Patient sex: F
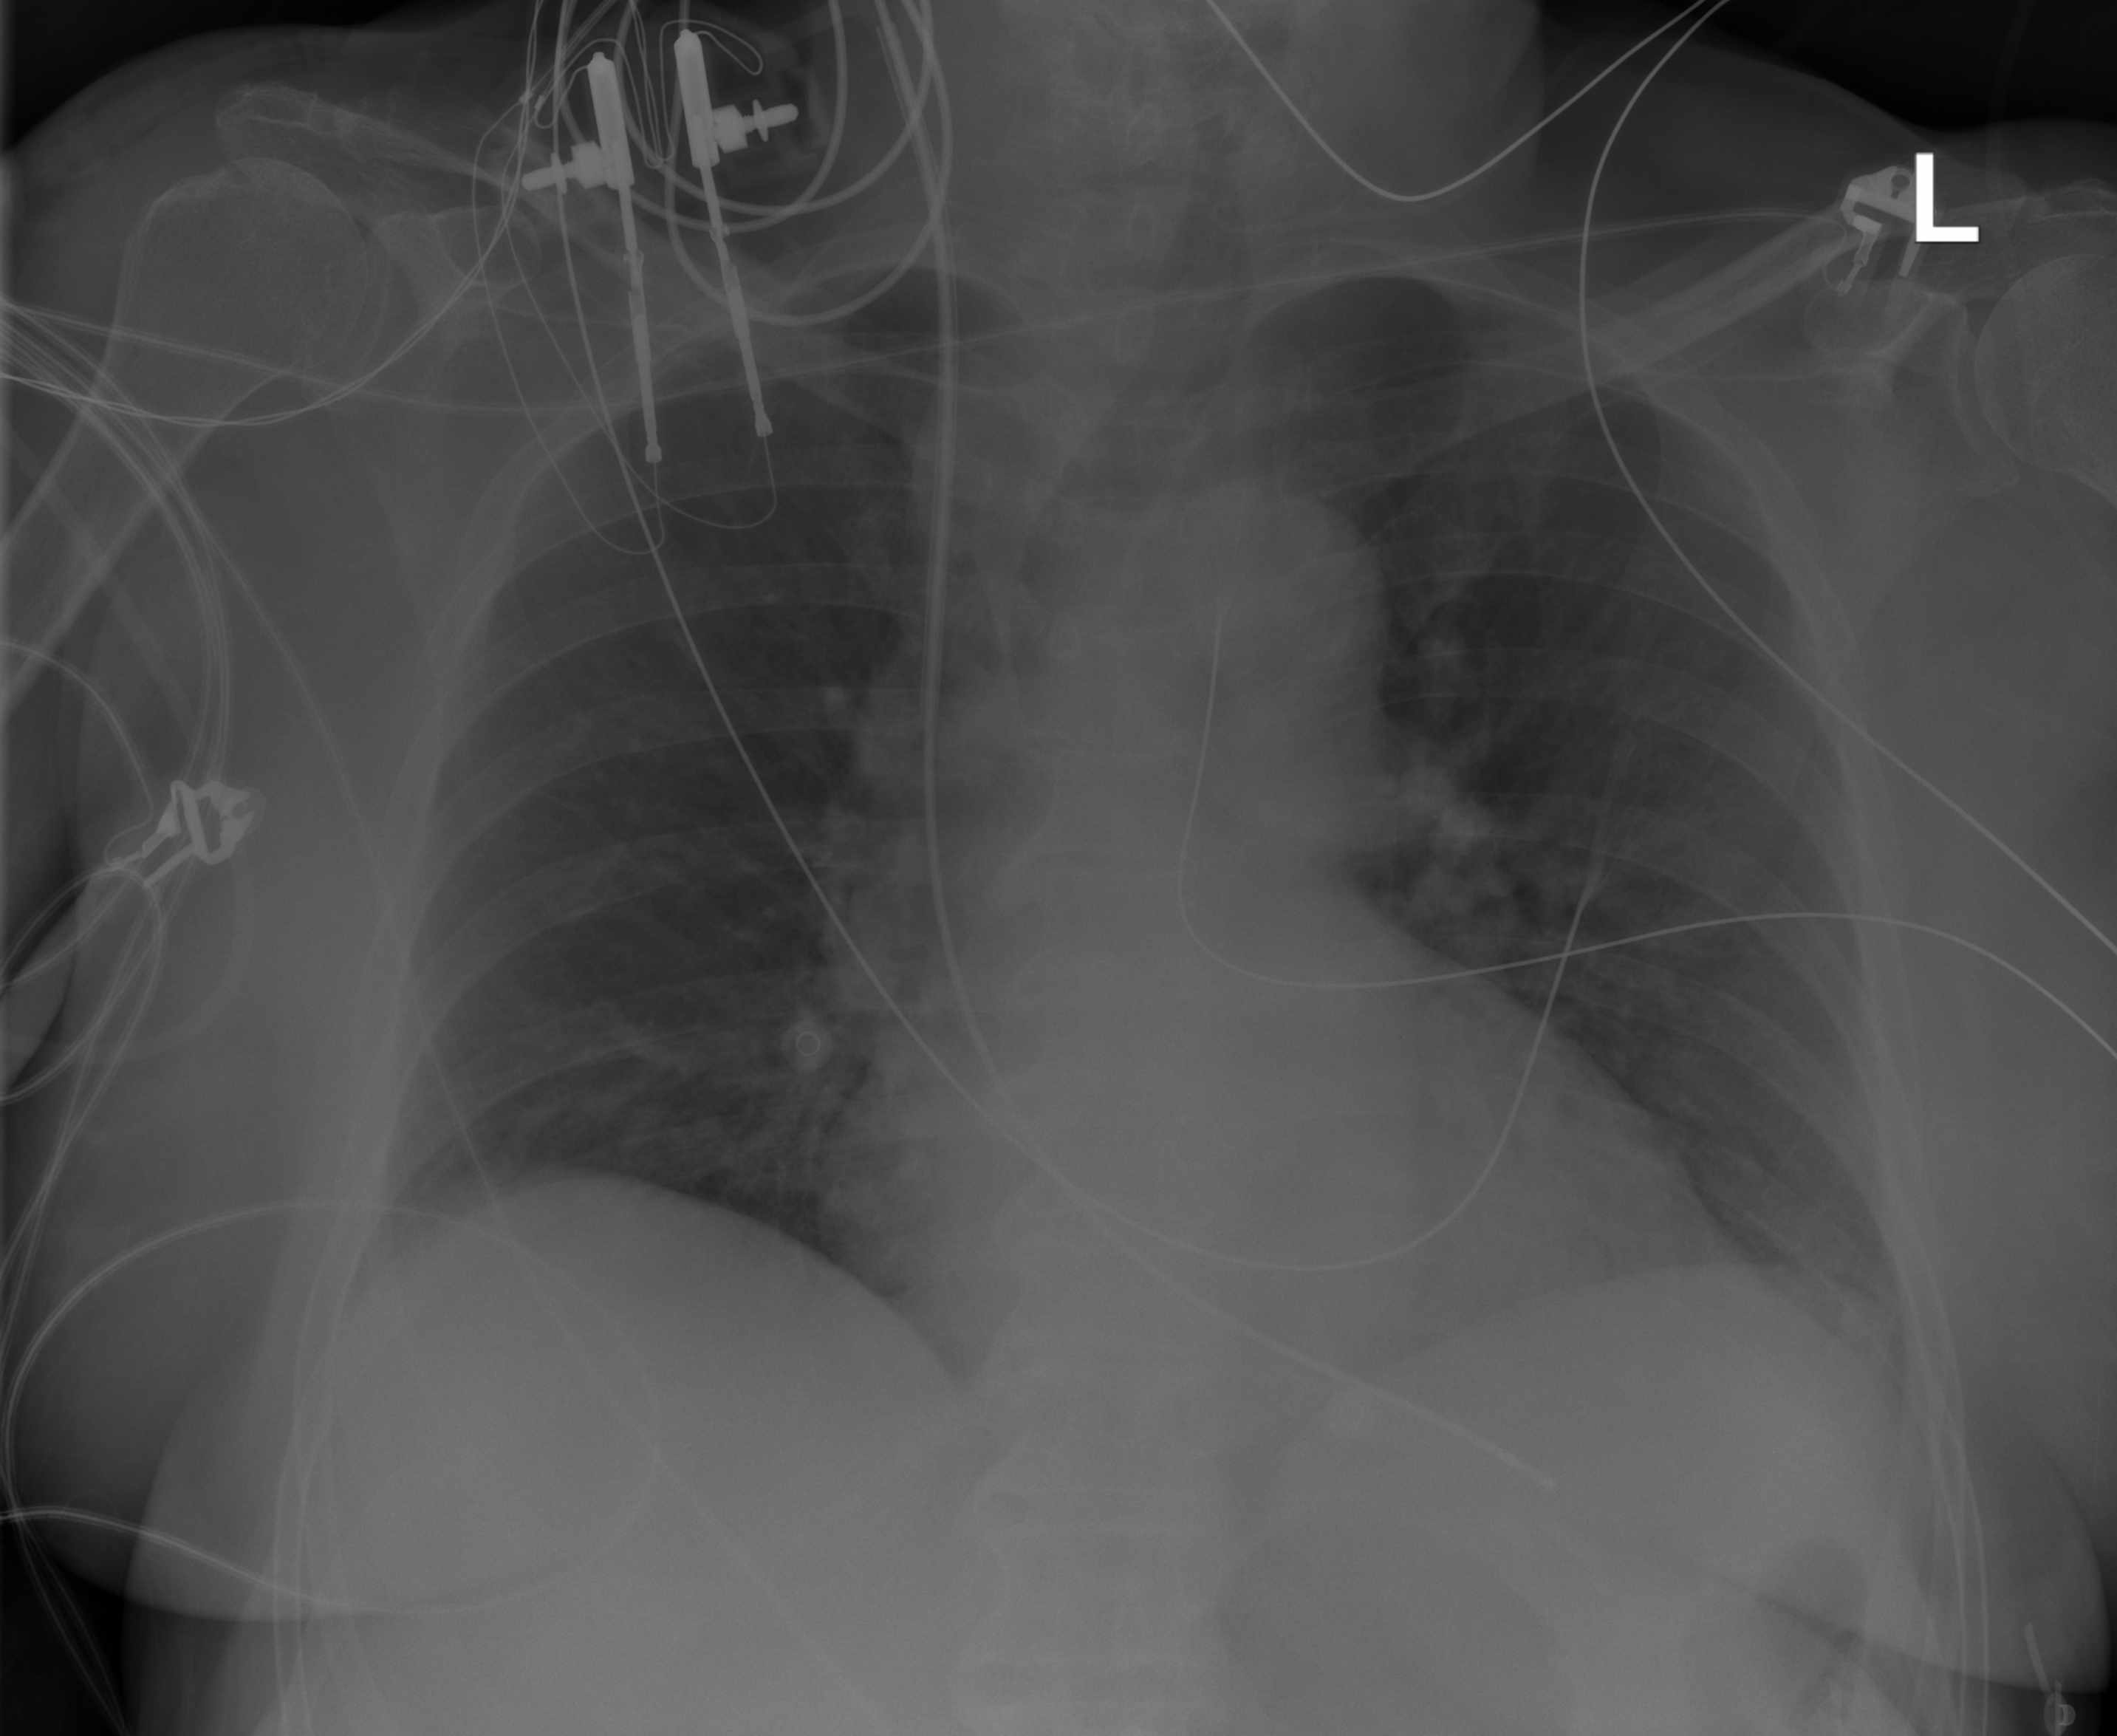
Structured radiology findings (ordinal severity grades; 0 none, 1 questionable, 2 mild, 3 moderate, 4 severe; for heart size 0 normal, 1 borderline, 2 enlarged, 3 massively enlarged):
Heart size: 0
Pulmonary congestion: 2
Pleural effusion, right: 0
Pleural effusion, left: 0
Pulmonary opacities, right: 0
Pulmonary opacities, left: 0
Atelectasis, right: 0
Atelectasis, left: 0